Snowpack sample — Loveland Pass, Silver Plume, Colorado, USA (1/12/25, 11:40 AM MST)
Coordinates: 39.66, -105.88
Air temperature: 7 °F
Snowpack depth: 140 cm
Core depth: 10 cm
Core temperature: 41 °F
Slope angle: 11°, slope face: 30°
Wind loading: high
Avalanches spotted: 2
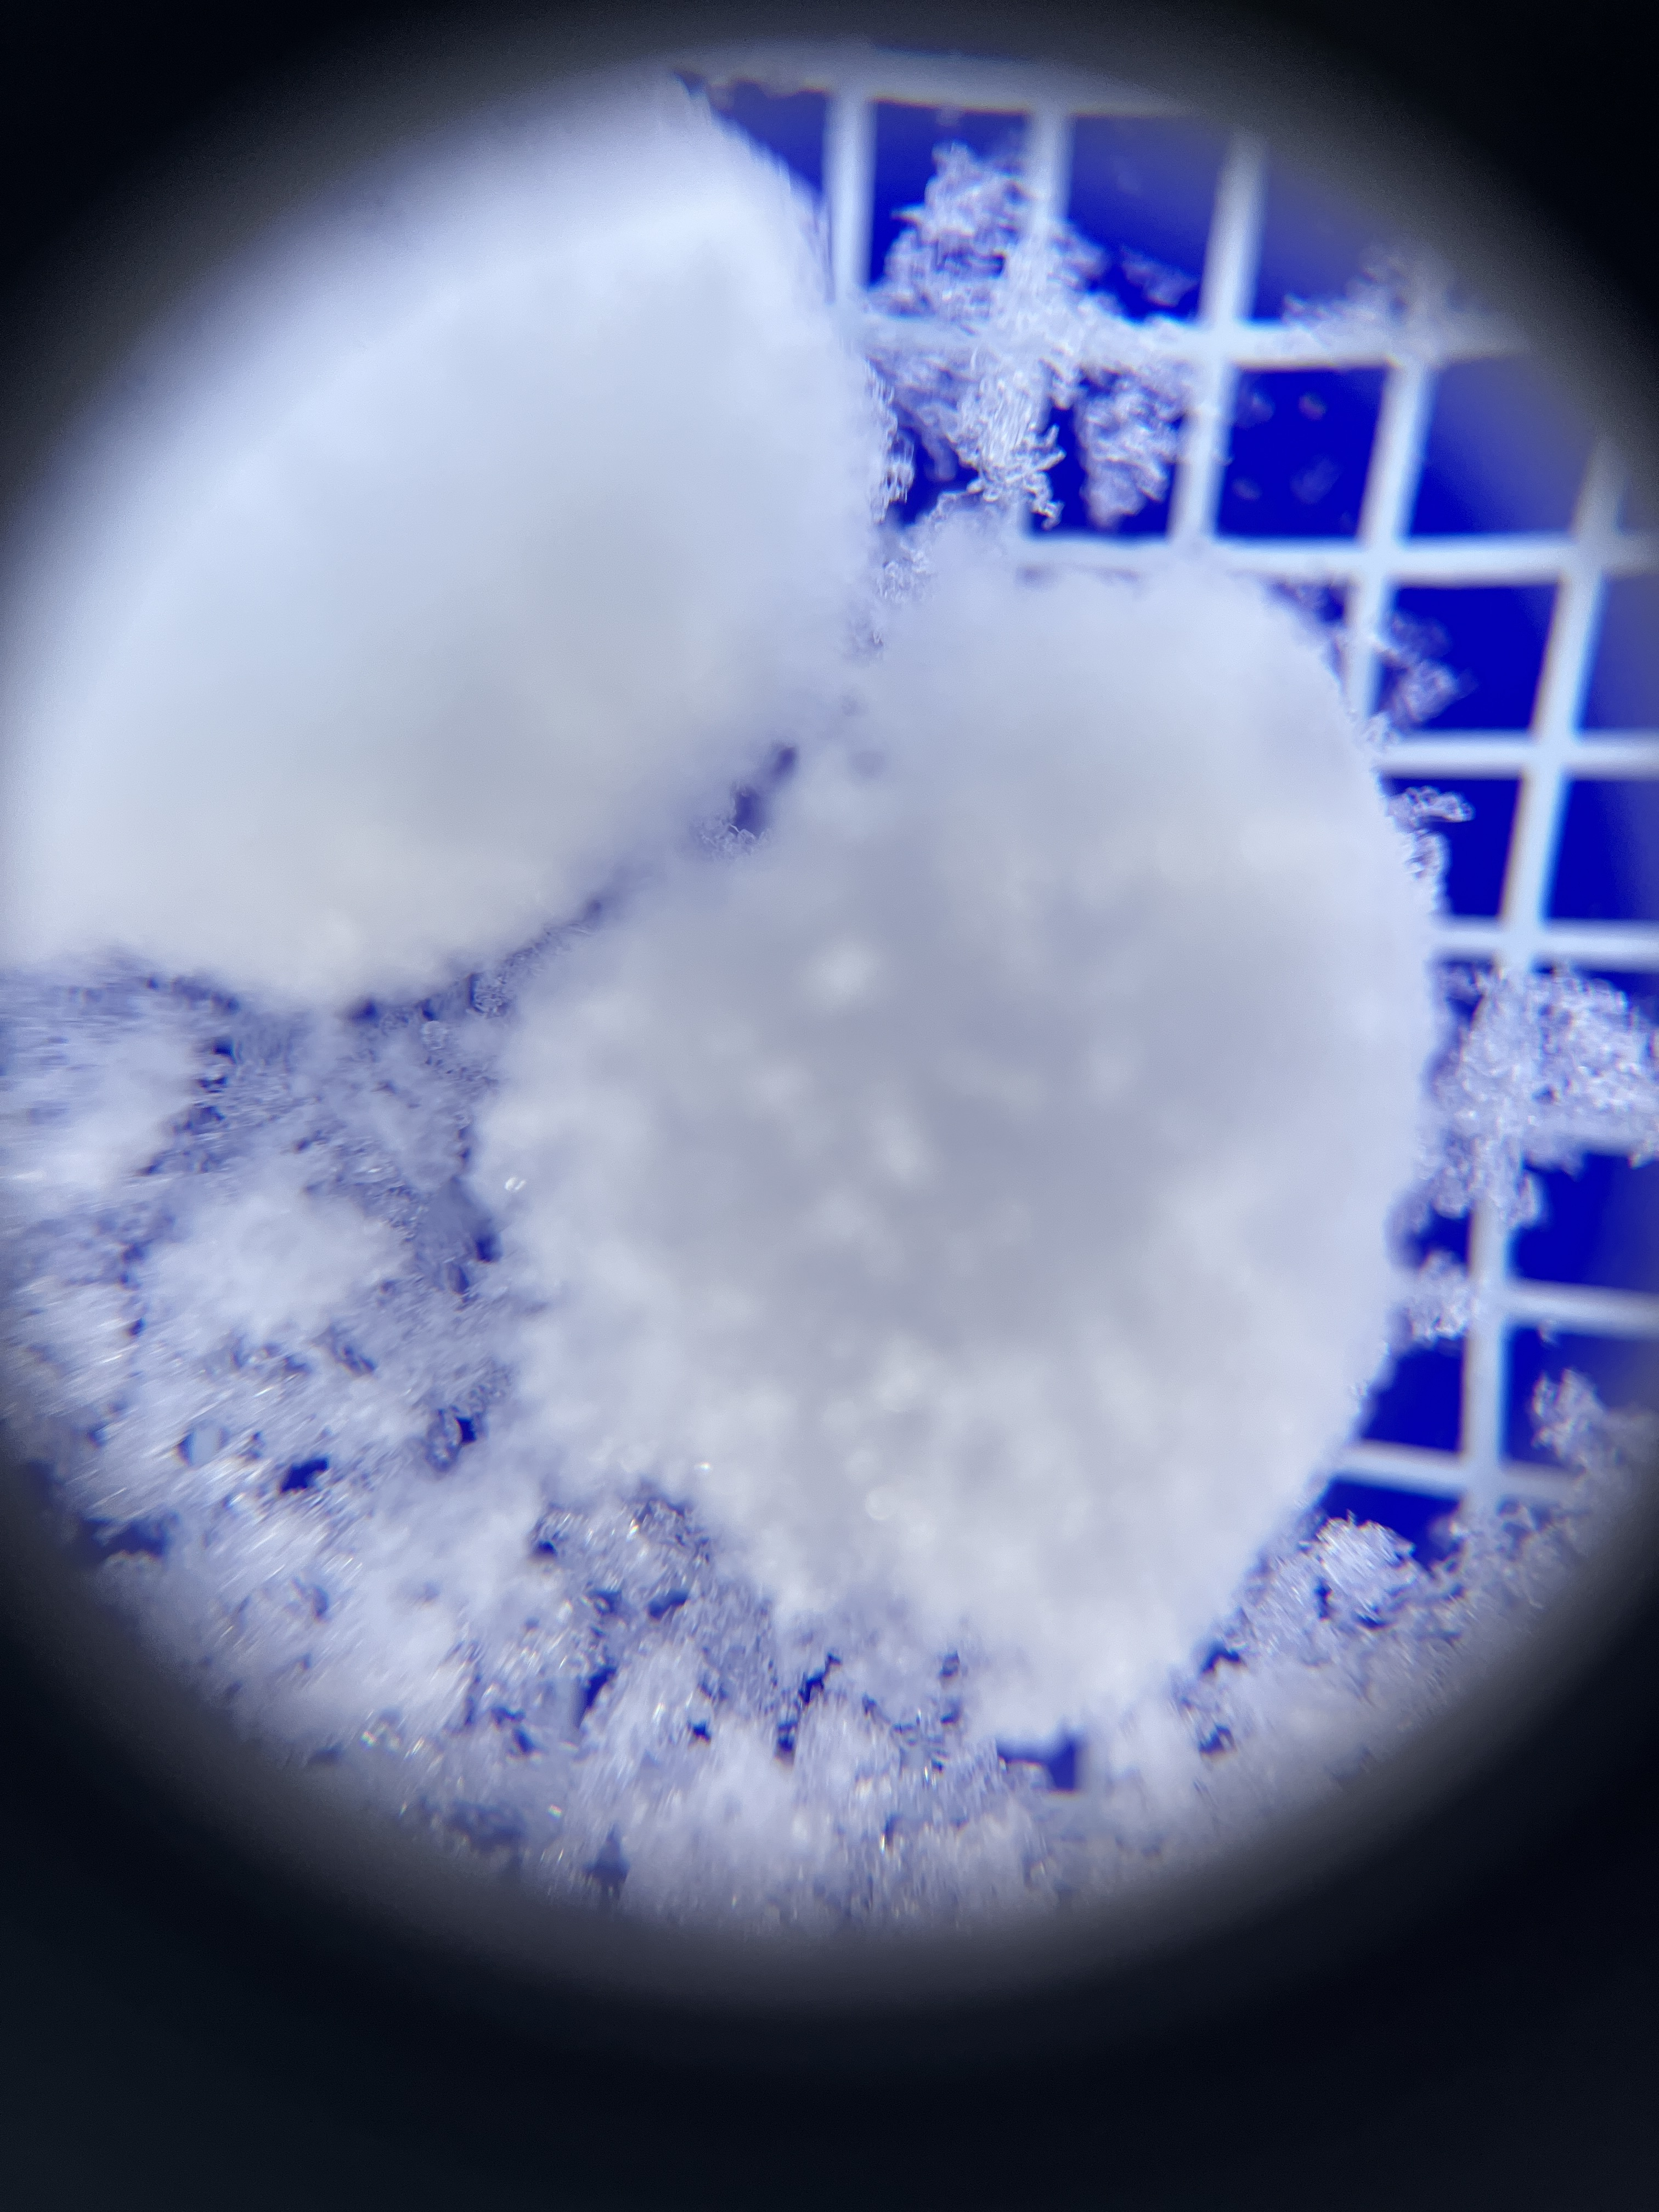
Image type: magnified_profile
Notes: Pilot using slightly modified coring method that took too large segment for snow profile picturing, advised not to use in higher level models. Two avalanche on south face nearby, partially cloudy with light snow in the last 24 hours. Lots of wind loading on eastern features.